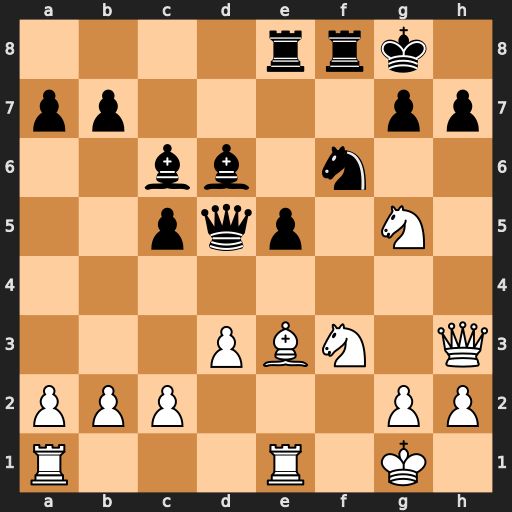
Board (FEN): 4rrk1/pp4pp/2bb1n2/2pqp1N1/8/3PBN1Q/PPP3PP/R3R1K1
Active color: w
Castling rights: -
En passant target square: -
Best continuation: c4 Qxd3 Rad1